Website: home-depot
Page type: account-selection
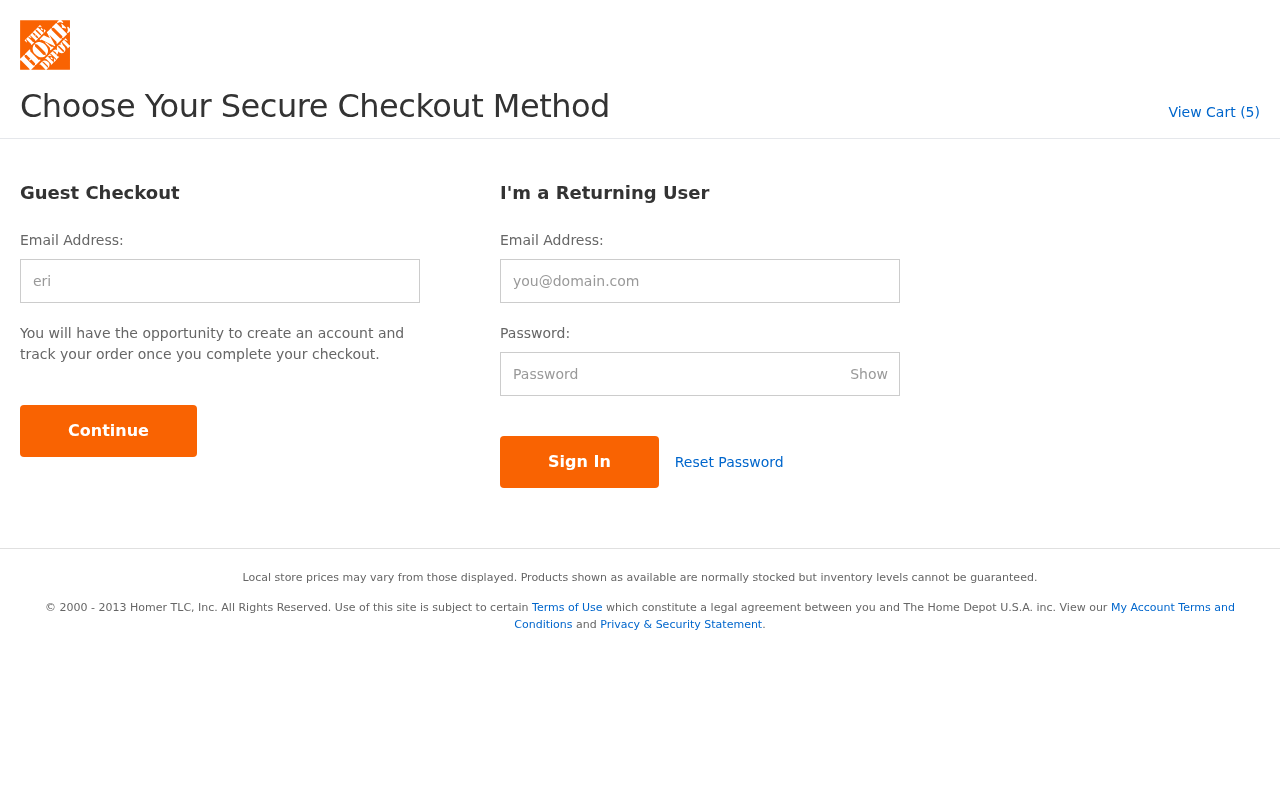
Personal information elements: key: PII_LOGIN_USERNAME
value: erikgood9
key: PII_LOGIN_USERNAME2
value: erikgood9
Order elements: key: ORDER_NUM_ITEMS
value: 5